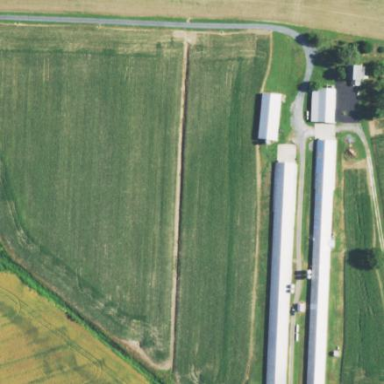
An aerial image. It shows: Farmyard area.